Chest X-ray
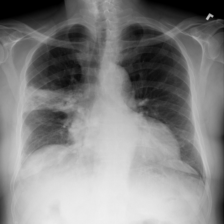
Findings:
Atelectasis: negative
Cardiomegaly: positive
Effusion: negative
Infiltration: positive
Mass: negative
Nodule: positive
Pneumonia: negative
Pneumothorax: negative
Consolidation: negative
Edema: negative
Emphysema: negative
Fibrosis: negative
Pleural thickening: negative
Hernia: negative